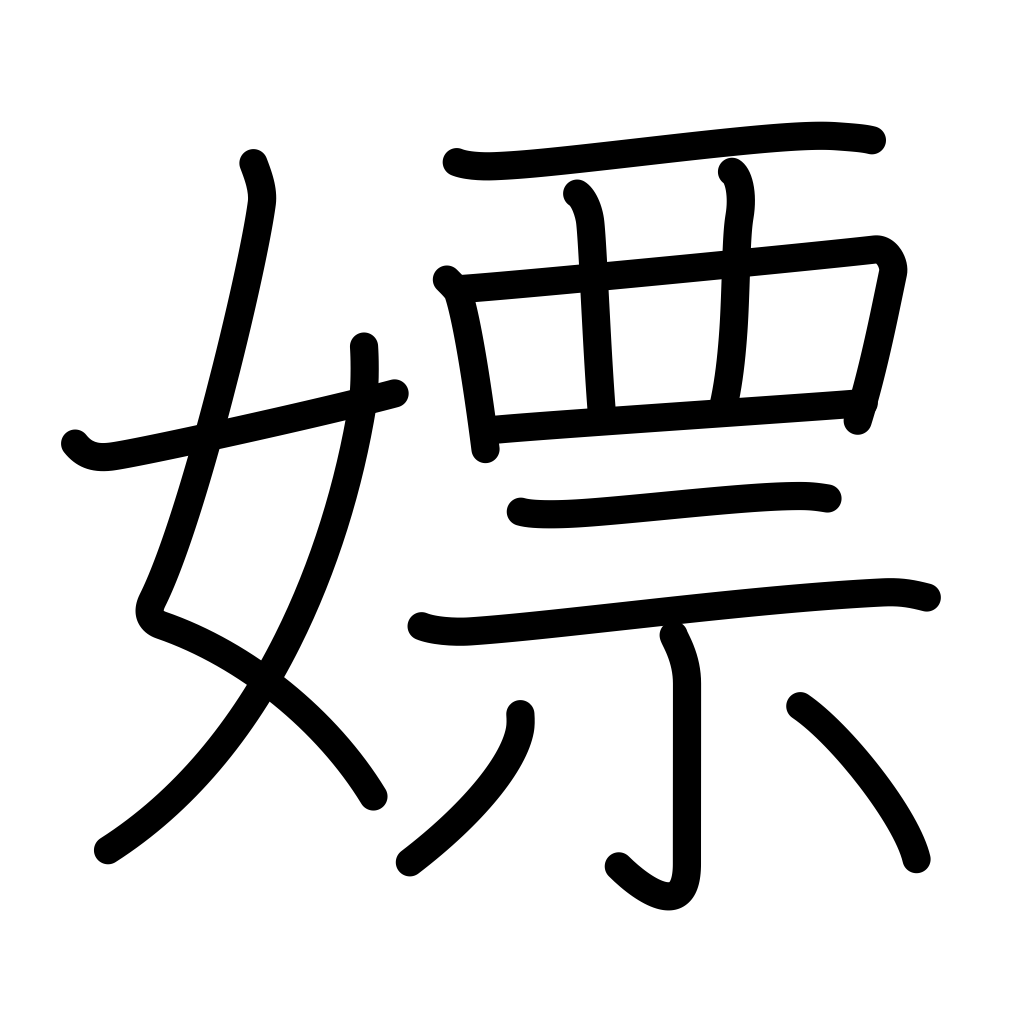
Meaning: wanton, hedonistic